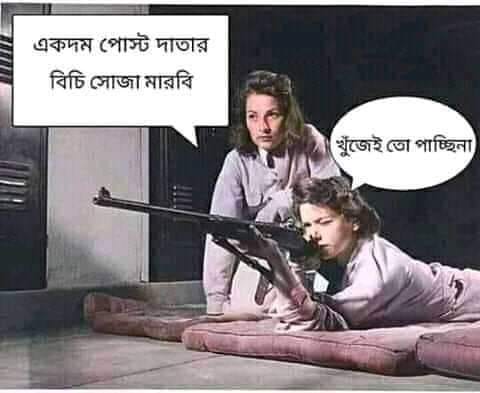
Caption: একদম পোস্ট দাতার বিচি সোজা মারবি    খুজেই তো পাচ্ছিনা
Label: hate